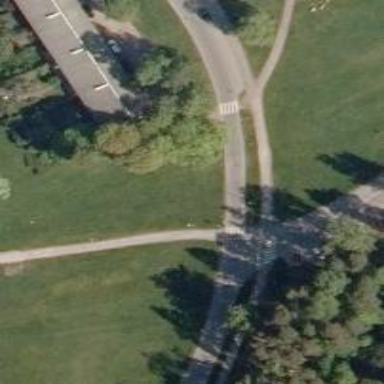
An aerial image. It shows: Uncontrolled road crossing.